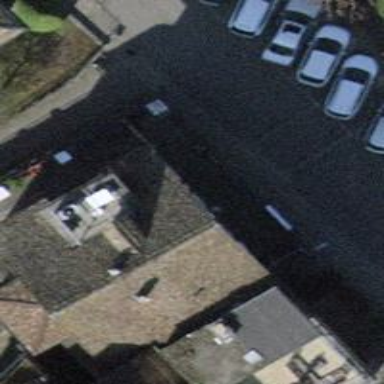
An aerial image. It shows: Restaurant.